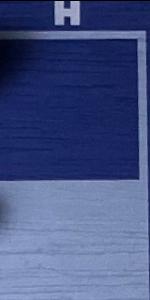
Label: Empty